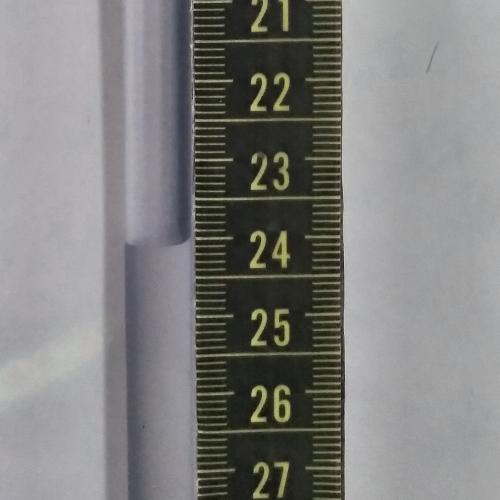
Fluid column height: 24.1 cm